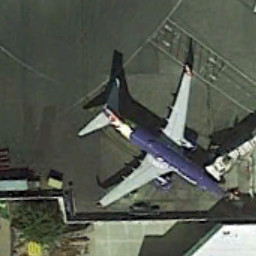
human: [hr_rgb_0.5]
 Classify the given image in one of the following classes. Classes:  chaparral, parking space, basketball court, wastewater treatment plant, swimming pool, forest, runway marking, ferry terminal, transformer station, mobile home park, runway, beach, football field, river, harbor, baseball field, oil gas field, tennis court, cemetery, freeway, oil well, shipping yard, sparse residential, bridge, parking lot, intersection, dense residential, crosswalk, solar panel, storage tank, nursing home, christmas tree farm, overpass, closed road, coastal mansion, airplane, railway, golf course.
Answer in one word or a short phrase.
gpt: airplane